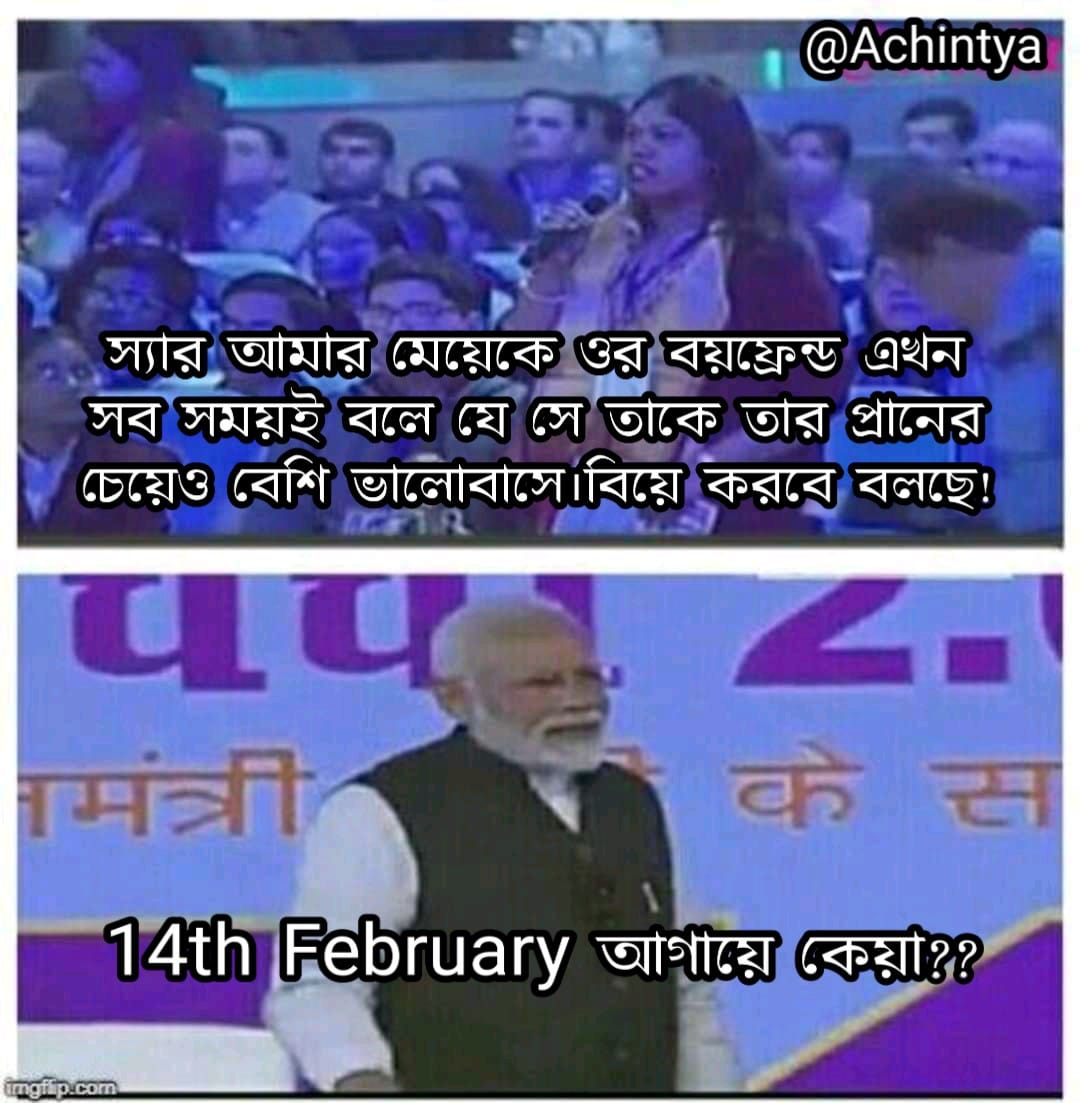
Caption: স্যার আমার মেয়েকে ওর বয়ফ্রেন্ড এখন সব সময়ই বলে যে সে তাকে তার প্রানের চেয়েও ভালোবাসে । বিয়ে করবে বলছে !   14th February    আগায়ে কেয়া ??
Label: non-hate